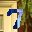
Label: 7